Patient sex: F
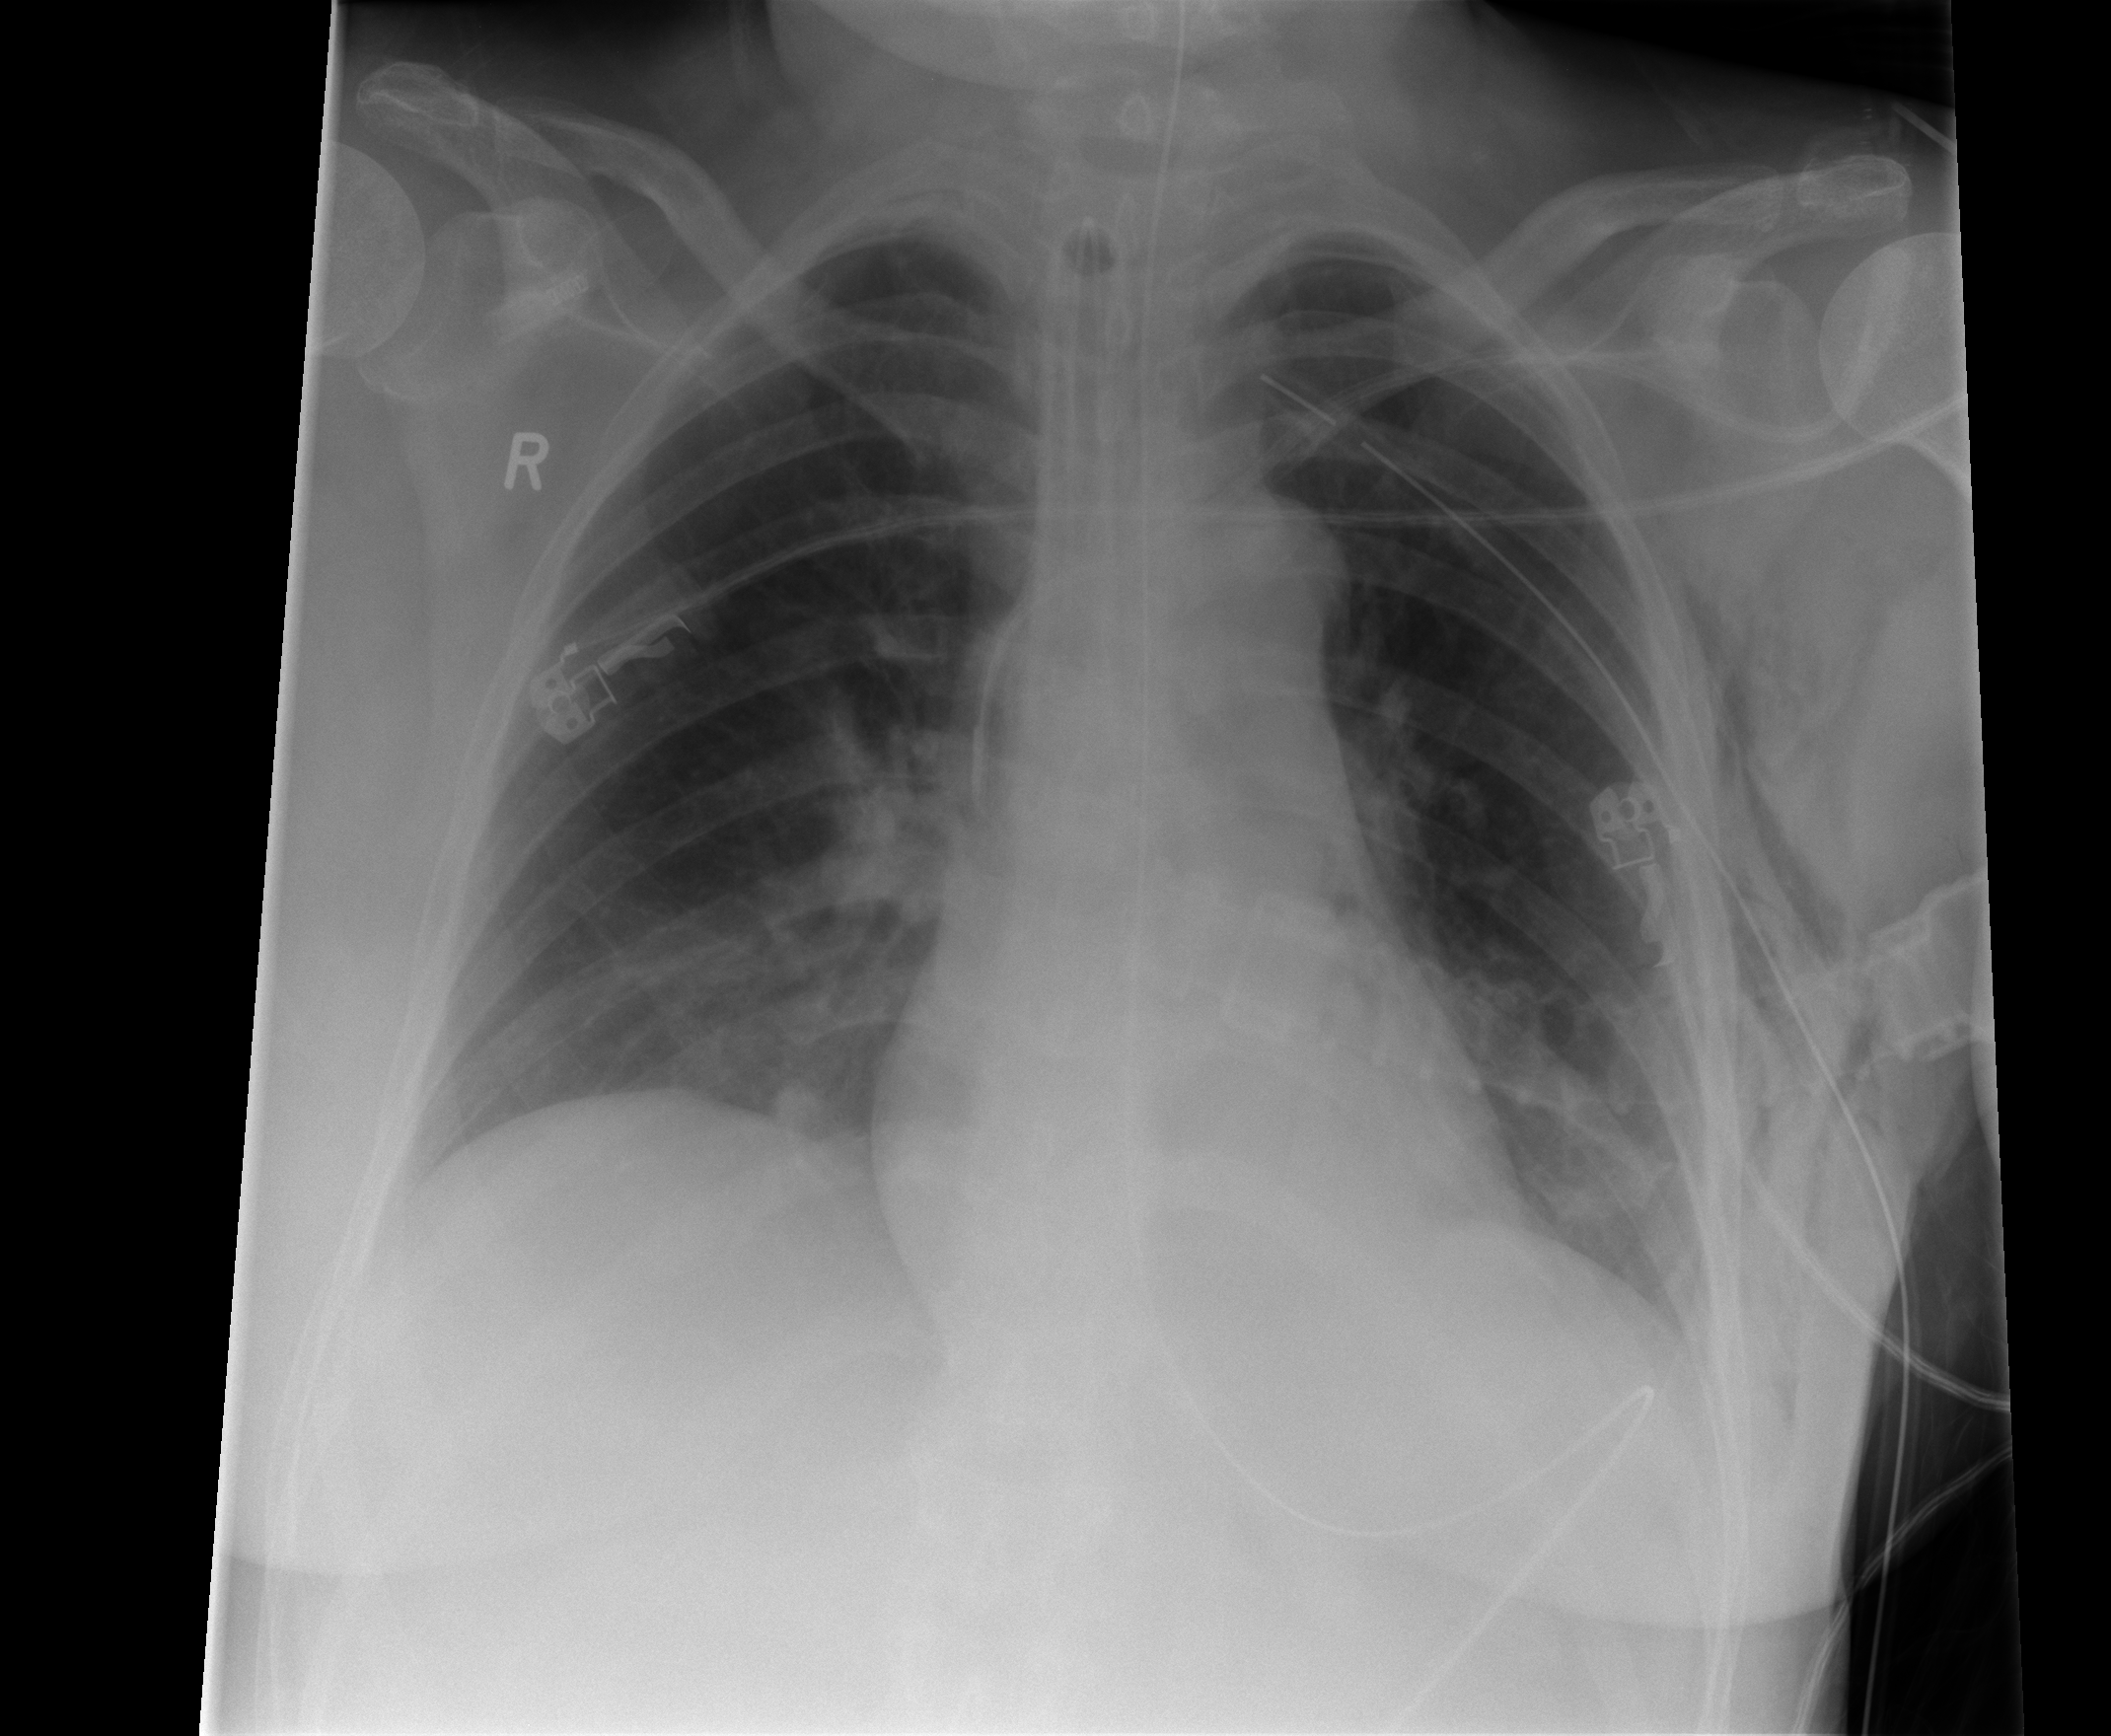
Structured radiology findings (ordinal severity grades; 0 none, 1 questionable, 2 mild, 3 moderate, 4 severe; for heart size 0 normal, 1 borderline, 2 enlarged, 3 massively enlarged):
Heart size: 0
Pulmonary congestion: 0
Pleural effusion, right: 0
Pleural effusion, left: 2
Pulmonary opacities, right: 1
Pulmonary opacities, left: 1
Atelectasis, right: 2
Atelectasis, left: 2